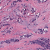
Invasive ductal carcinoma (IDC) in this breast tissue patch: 1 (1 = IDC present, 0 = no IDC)